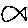
Label: fish